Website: apple
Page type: customer-info-address
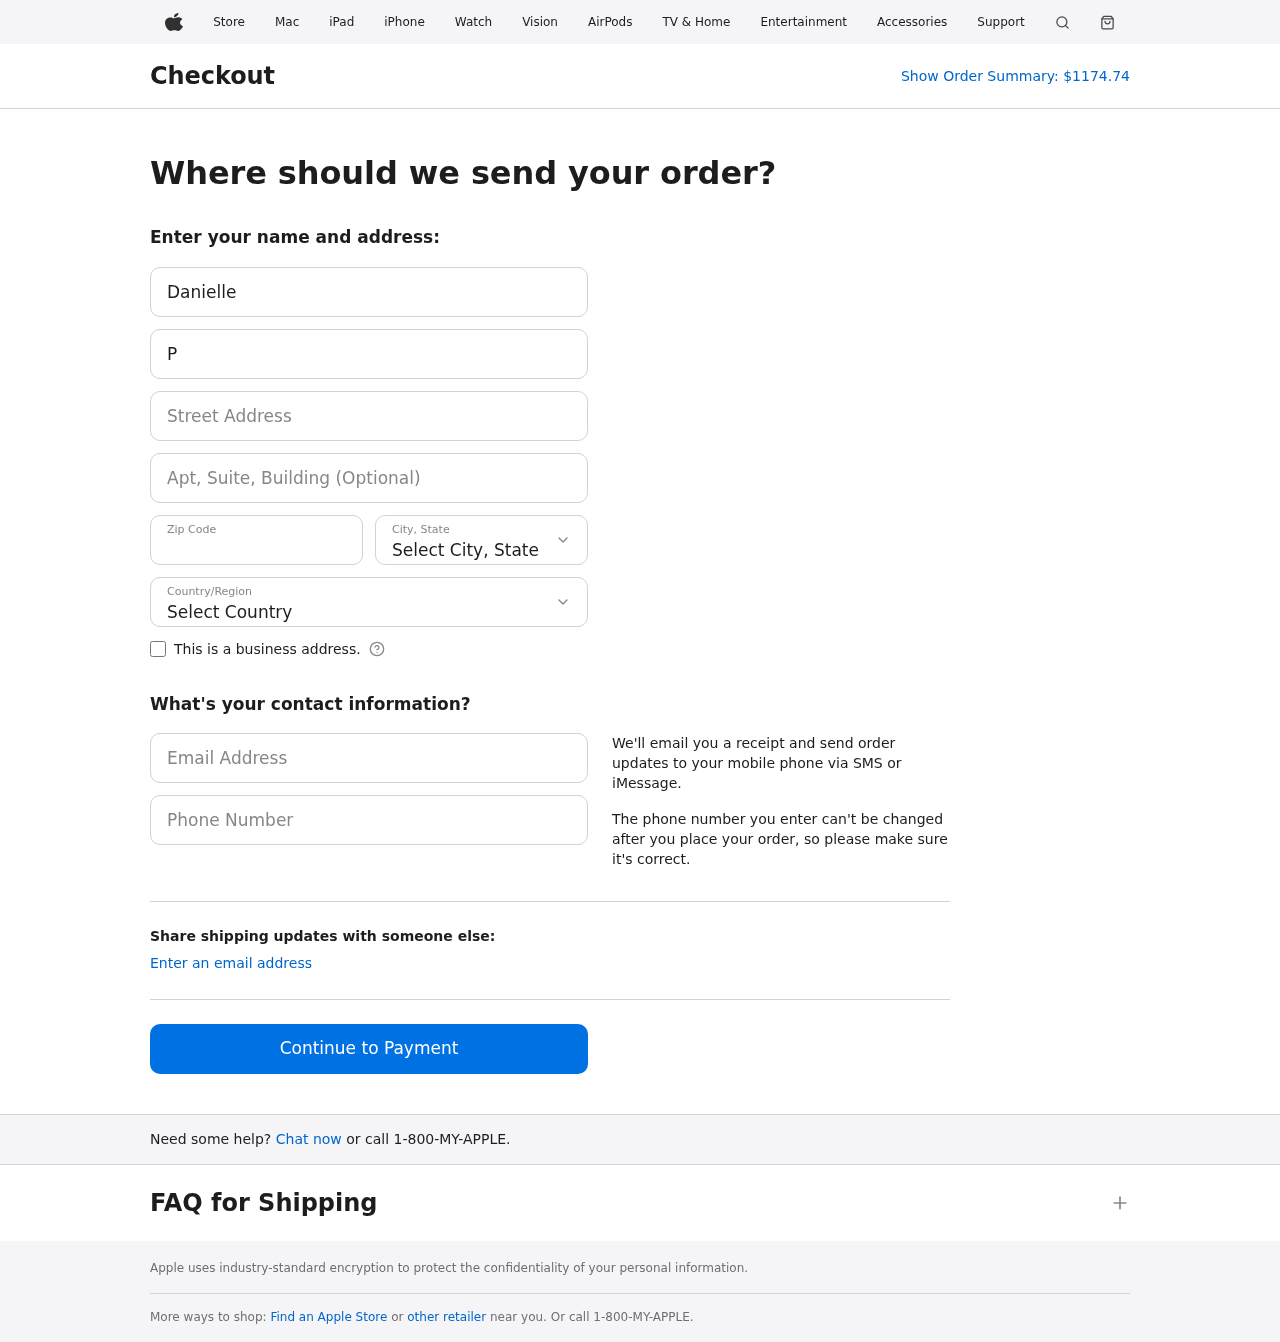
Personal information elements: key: PII_CITY_STATE
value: Port Jimmymouth, WI
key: PII_COUNTRY
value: United States
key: PII_EMAIL
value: danielleperry@yahoo.com
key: PII_FIRSTNAME
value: Danielle
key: PII_LASTNAME
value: Perry
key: PII_PHONE
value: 9253734575
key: PII_POSTCODE
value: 86639
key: PII_STREET
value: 982 Paul Brooks Apt. 538
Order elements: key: ORDER_TOTAL
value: $1174.74